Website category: movie
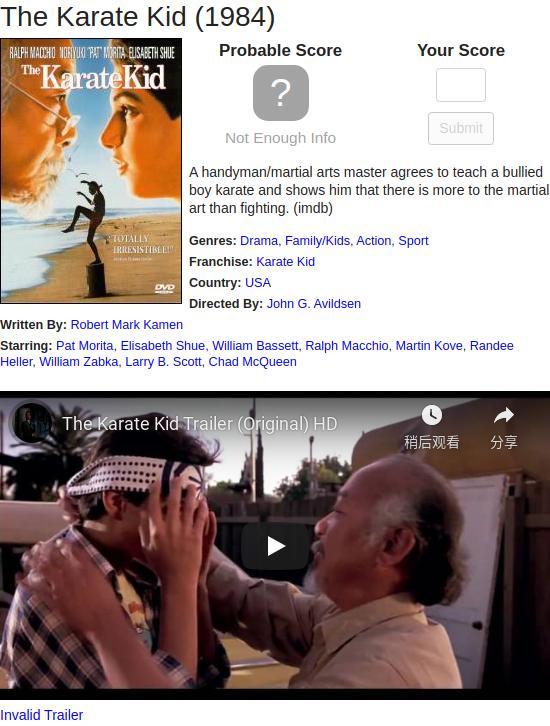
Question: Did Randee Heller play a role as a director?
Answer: no

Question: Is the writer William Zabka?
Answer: no

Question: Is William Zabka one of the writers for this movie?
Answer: no

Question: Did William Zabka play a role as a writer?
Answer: no

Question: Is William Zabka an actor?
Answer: yes

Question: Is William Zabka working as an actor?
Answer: yes

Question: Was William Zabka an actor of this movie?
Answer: yes

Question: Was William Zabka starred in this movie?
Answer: yes

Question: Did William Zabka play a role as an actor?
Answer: yes

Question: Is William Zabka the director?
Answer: no

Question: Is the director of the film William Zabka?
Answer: no

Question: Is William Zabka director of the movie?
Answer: no

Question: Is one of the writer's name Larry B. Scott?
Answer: no

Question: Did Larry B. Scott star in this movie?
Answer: yes

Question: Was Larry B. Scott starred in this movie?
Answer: yes

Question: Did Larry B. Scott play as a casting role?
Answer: yes

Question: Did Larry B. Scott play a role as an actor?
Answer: yes

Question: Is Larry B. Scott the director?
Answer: no

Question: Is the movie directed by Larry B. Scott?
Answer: no

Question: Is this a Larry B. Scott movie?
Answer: no

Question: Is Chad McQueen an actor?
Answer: yes

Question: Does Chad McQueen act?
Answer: yes

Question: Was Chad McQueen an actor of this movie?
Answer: yes

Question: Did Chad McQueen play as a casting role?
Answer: yes

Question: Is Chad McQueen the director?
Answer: no

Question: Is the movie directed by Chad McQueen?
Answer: no

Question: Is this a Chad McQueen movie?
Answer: no